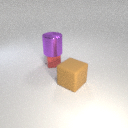
small red rubber cube to the left of large brown rubber cube